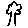
Label: tree